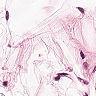
Metastatic tissue present: no